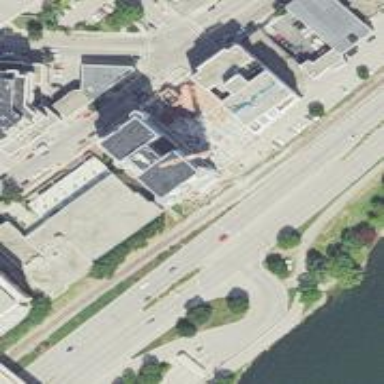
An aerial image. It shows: Government office building.